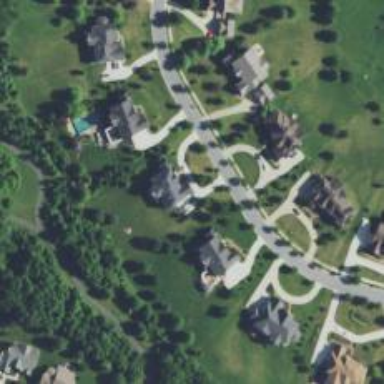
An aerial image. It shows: Residential road.